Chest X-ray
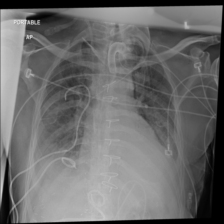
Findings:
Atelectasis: negative
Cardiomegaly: negative
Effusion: negative
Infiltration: negative
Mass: negative
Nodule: negative
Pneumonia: negative
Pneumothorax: negative
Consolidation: negative
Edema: negative
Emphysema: negative
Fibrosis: negative
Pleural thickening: negative
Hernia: negative